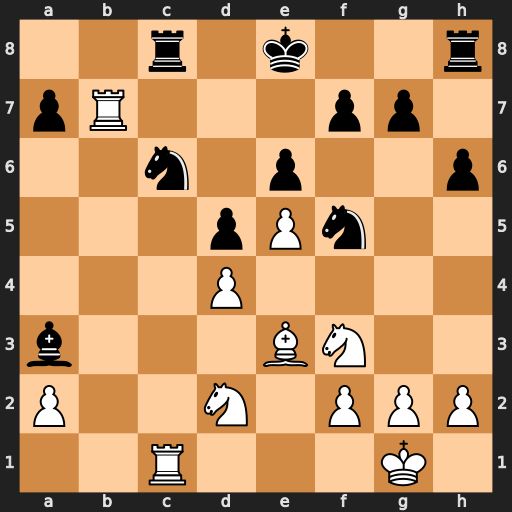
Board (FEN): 2r1k2r/pR3pp1/2n1p2p/3pPn2/3P4/b3BN2/P2N1PPP/2R3K1
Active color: w
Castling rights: k
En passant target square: -
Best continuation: Rxc6 Rxc6 Rb8+ Kd7 Rxh8